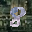
Label: 8